Field crop: tomato
Growth stage: 1
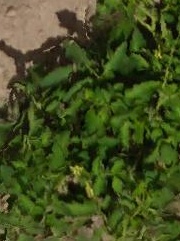
Species: tomato